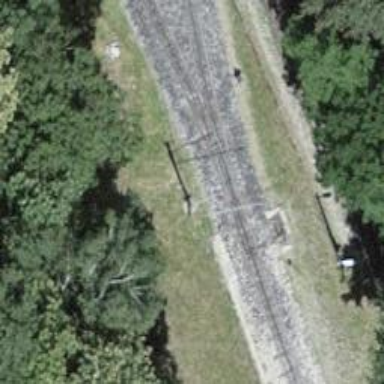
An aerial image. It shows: Railway switch.